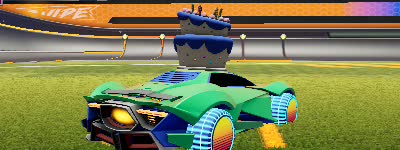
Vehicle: werewolf